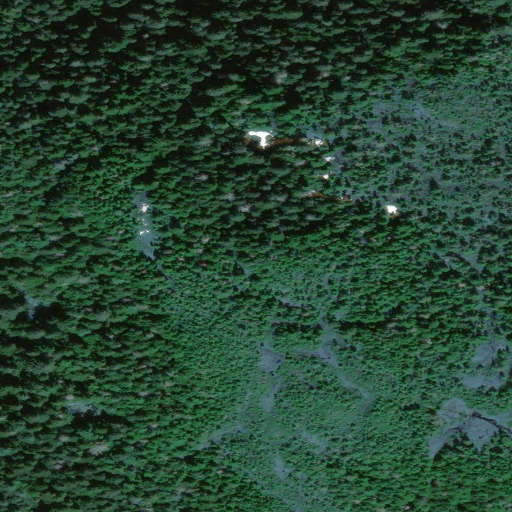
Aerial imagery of mountain in Alaska named High Mountain containing only unknown